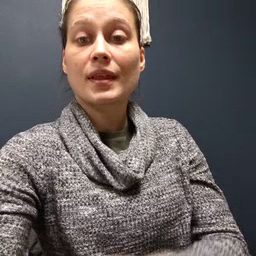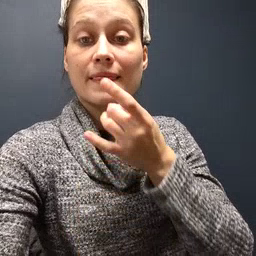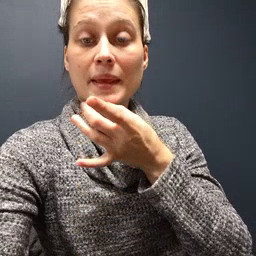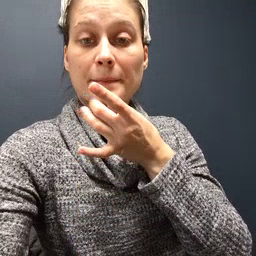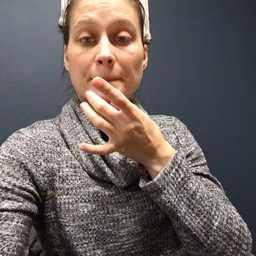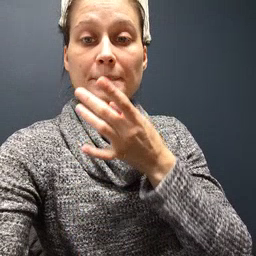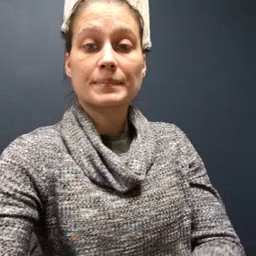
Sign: lamp